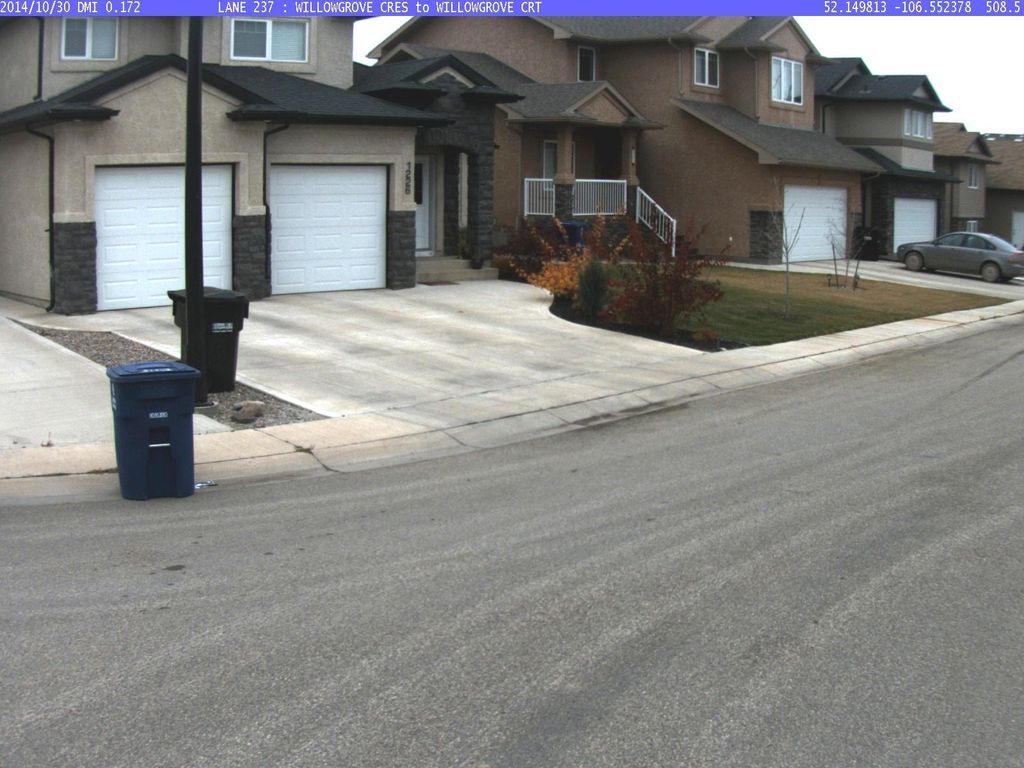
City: saskatoon